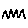
Label: zigzag